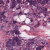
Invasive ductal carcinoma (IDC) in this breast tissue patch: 1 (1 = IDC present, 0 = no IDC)